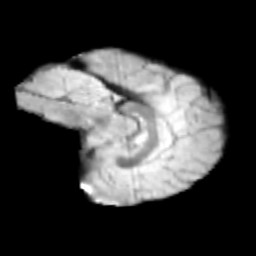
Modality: T2w
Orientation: sagittal
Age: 9
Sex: female
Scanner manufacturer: siemens
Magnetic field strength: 3 T
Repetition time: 3.8 s
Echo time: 0.07 s